Question: I would like to change the default outline glow of bootstrap for any dom element. I already did it for inputs and buttons but on any other element it is still blue. So for example, I press TAB on my keyboard and it goes to next element and it glows in blue. How do I change that? I can't find it in the css. Please look at the menu items below:

When I hit TAB on my keyboard it moves to the next each time and makes it glow in blue. How do I change that color? I think there is an easier way to modify the bootstrap css, either override it or host it locally and modify it rather than having to go after each class and specify the active, focus or whatever is causing this to glow in blue. Any ideas??
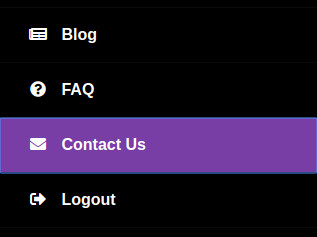
Answer: The outline glow you mentioned is called 'outline' in CSS.
You will have to change the ':focus' pseudo property in css to get the color you want when you press the TAB key.
'''
*:focus{
outline: red; /* Your color */
}
'''